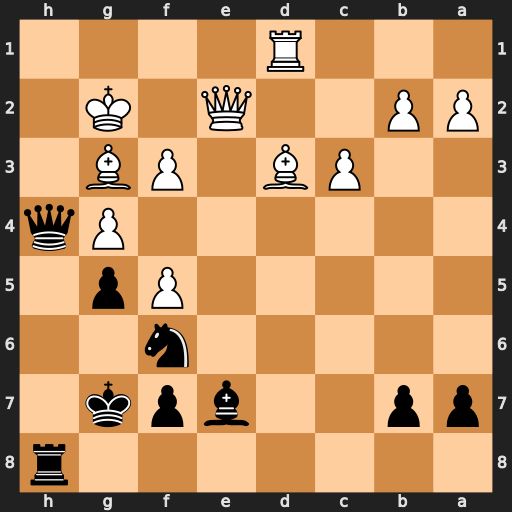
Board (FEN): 7r/pp2bpk1/5n2/5Pp1/6Pq/2PB1PB1/PP2Q1K1/3R4
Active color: b
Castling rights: -
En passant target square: -
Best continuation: Qh3+ Kf2 Bc5+ Ke1 Qxg3+